Brain MRI, modality: hrT2
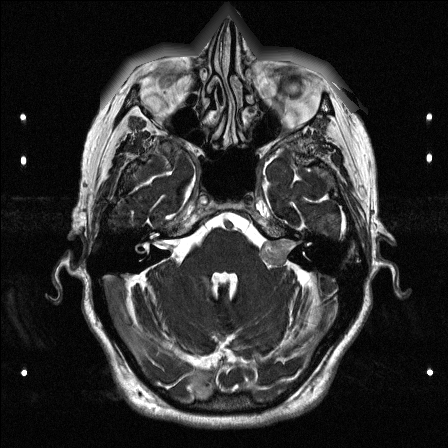